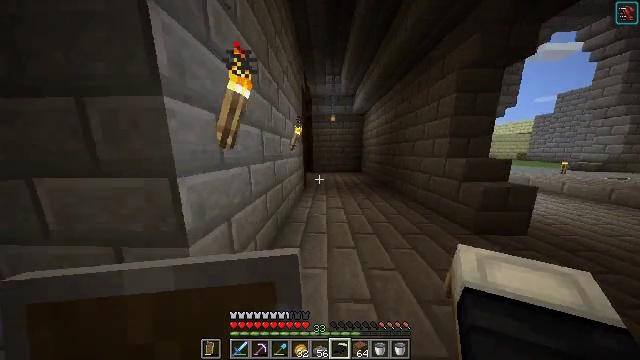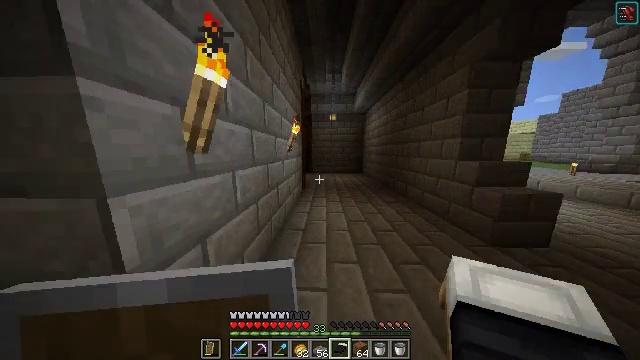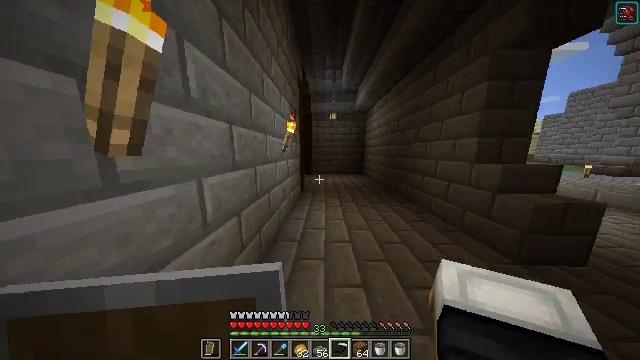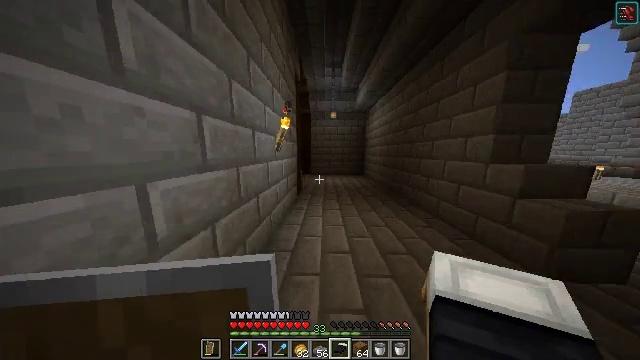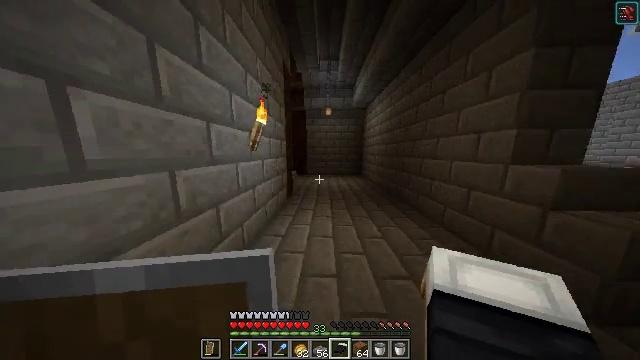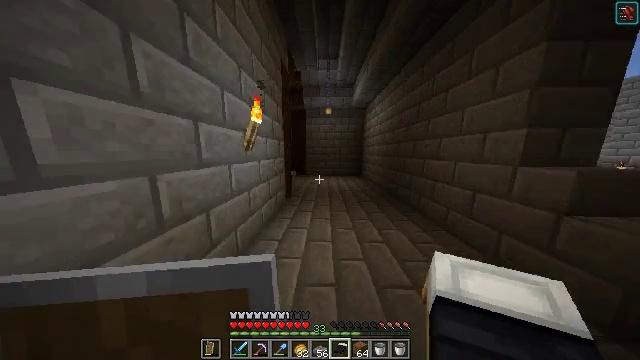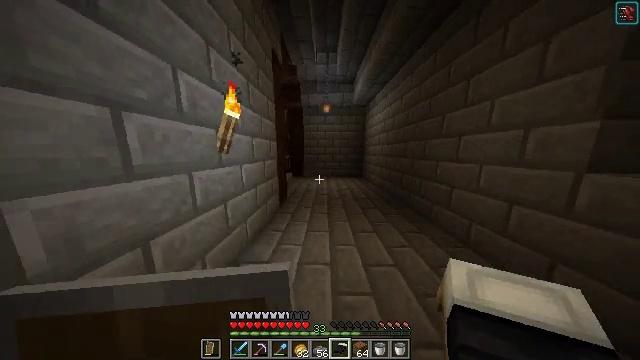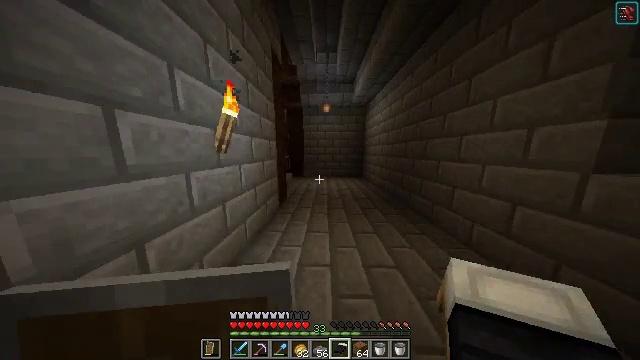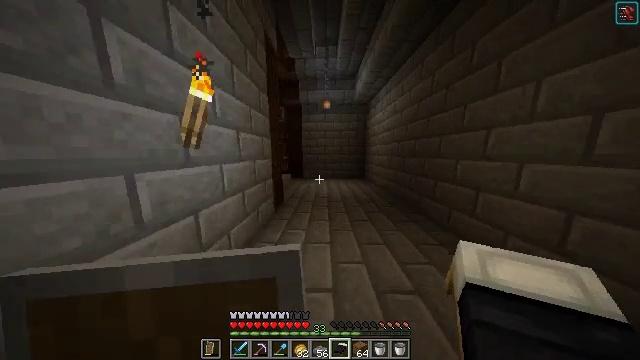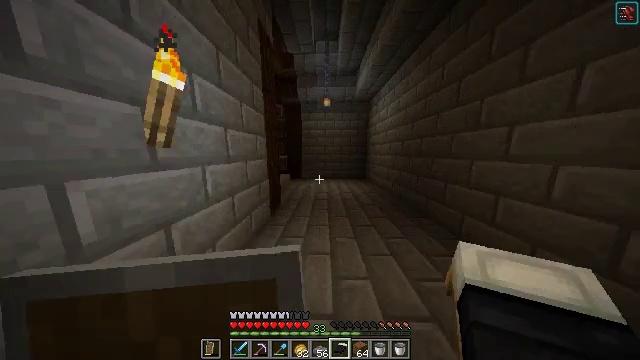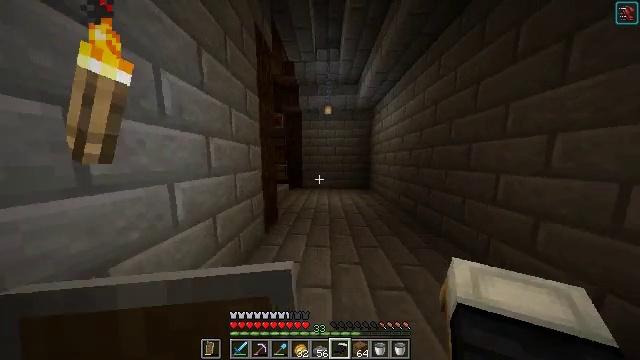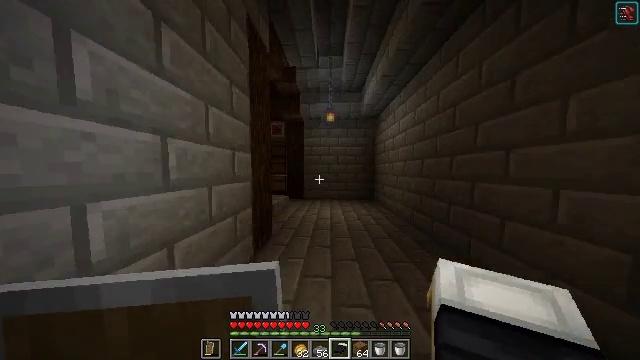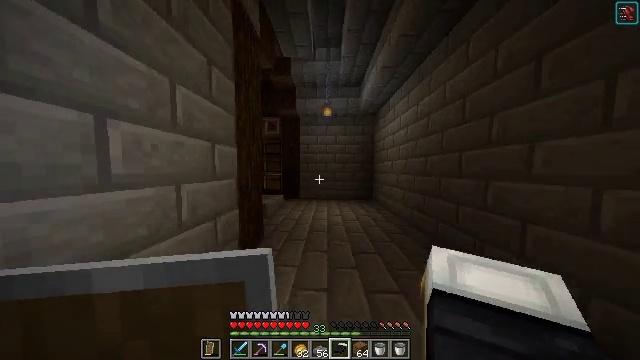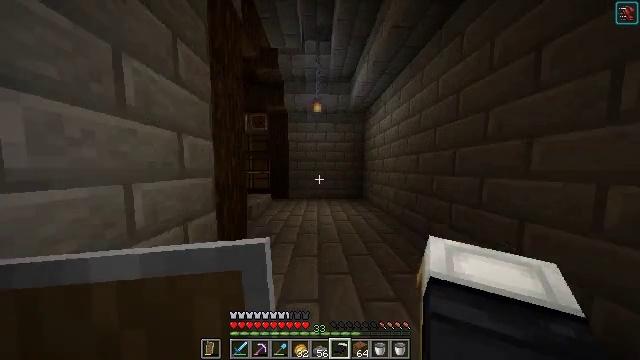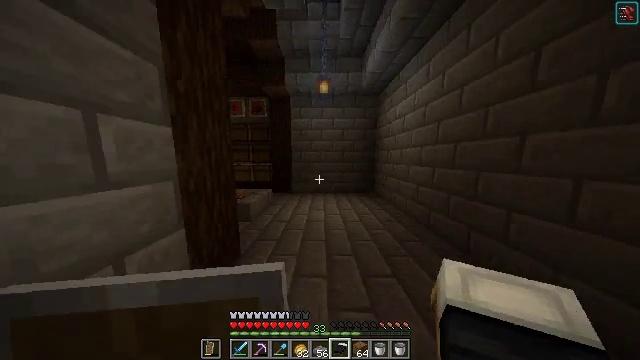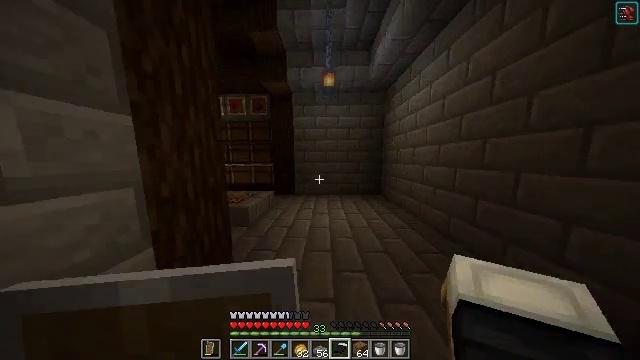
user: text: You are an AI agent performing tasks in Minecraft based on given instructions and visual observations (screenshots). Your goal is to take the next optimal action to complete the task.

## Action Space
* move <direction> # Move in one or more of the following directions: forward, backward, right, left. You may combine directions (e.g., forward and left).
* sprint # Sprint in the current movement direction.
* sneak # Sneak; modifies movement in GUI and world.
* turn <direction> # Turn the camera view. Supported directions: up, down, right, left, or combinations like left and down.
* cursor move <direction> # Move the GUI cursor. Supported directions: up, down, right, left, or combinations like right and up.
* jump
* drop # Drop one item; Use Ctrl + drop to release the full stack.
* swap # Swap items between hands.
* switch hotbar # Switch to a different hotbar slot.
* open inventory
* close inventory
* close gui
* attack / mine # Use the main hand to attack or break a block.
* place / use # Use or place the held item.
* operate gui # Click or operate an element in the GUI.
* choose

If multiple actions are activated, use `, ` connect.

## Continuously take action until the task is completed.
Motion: motion action
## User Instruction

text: Craft the spruce sign.
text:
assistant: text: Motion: move forward
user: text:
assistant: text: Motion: move forward
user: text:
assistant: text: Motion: move forward and move right
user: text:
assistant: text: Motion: move forward and move right
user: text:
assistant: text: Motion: move forward
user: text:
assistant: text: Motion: move forward
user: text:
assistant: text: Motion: move forward
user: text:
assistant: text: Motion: move forward
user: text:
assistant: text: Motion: move forward
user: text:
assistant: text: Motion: move forward, turn up
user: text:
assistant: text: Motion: move forward, turn left and up
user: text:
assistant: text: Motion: move forward, turn right
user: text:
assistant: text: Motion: move forward, turn right
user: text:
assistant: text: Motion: move forward, turn left and down
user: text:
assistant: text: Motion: move forward, turn left
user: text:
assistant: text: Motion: move forward and move right, turn left
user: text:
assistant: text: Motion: move forward and move right, turn left
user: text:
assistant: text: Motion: move forward and move right, turn left
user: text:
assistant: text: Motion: move forward and move right, turn left
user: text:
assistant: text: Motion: move forward and move right, turn left
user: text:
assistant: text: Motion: move forward and move right, turn left
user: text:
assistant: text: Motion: move forward and move right, turn left
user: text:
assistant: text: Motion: move forward and move right, turn left
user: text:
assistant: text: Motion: move forward and move right, turn left and up
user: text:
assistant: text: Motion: move forward and move right, turn left and up
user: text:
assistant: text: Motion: move forward and move right, turn left
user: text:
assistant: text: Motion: move forward, turn left
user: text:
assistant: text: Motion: move forward, turn left
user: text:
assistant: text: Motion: move forward, turn left
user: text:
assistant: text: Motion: move forward, turn left